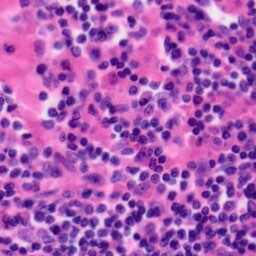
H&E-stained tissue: Tonsil